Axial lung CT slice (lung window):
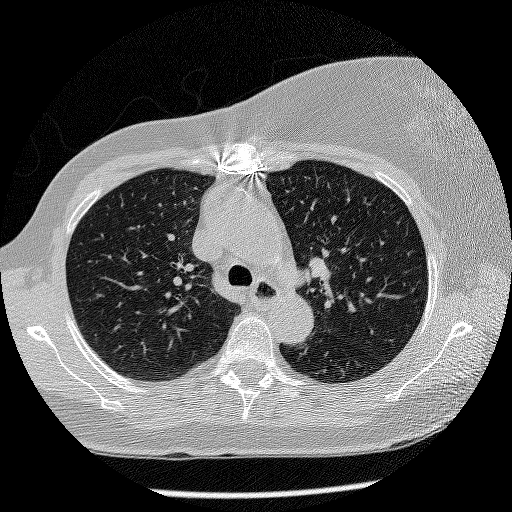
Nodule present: no